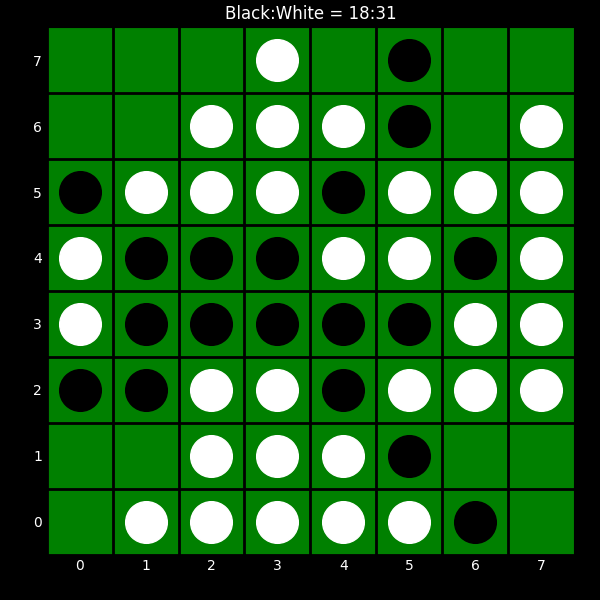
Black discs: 18
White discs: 31